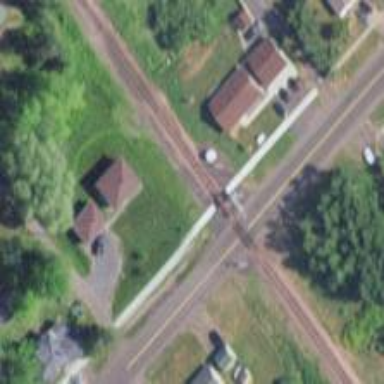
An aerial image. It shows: Railway crossing.